【题型】填空题　【知识点】平面几何　【难度】easy
如图，\(\triangle ABC\) 中，\(AB = 6\)、\(AC = 7\)、\(BC = 9\)，若沿过点 \(B\) 的直线 \(BD\) 折叠此三角形，使点 \(A\) 落在边 \(BC\) 上的点 \(E\) 处，折痕为 \(BD\)，则 \(\triangle CDE\) 的周长是 \underline{\quad\quad\quad}.

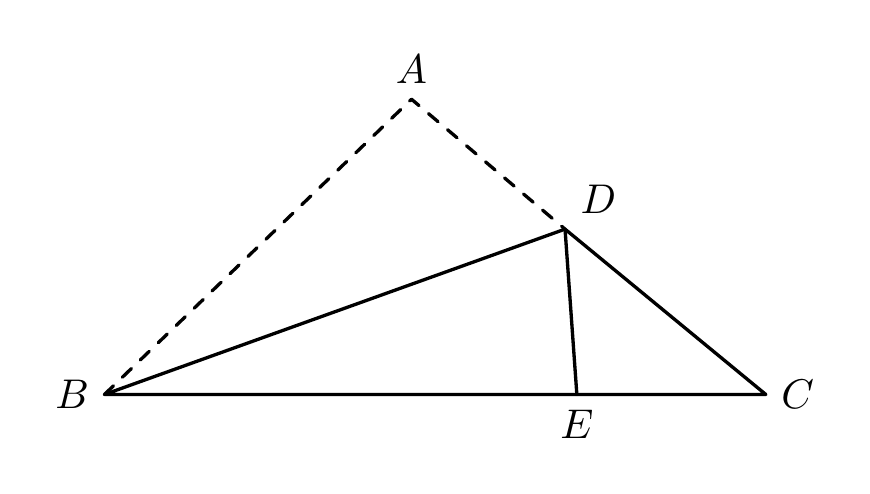
【解答】
【答案】10

【分析】本题考查了翻折变换的性质。根据翻折变换的性质可得 \(DE = AD\)，\(BE = BA = 6\)，然后求出 \(CE\)，再根据三角形的周长公式列式求解即可.

【详解】解：\(\because AB\) 沿 \(BD\) 折叠点 \(A\) 落在 \(BC\) 边上的点 \(E\) 处，

\(\therefore DE = AD\)，\(BE = BA = 6\).

\(\because BC = 9\)，

\(\therefore CE = BC - BE = BC - BA = 9 - 6 = 3\).

\(\therefore \triangle CDE\) 的周长为 \(CD + DE + CE = CD + AD + CE = AC + CE = 7 + 3 = 10\).

故答案为：10.